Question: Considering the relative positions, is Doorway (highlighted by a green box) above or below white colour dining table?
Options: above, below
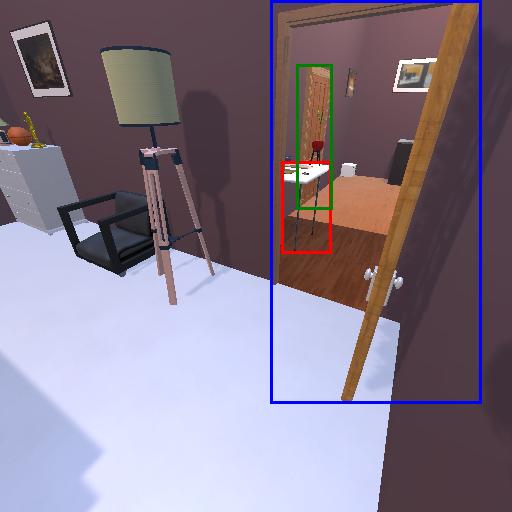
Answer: above